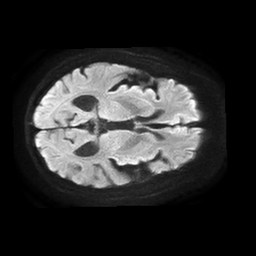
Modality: TRACE
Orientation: axial
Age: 72
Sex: female
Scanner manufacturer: philips
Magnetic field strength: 1.5 T
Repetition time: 4.6 s
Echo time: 0.08528 s